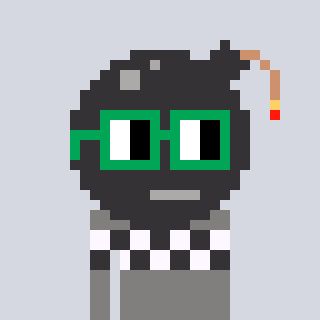
a pixel art character with square green glasses, a bomb-shaped head and a bluegrey-colored body on a cool background